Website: apple
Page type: address-validator
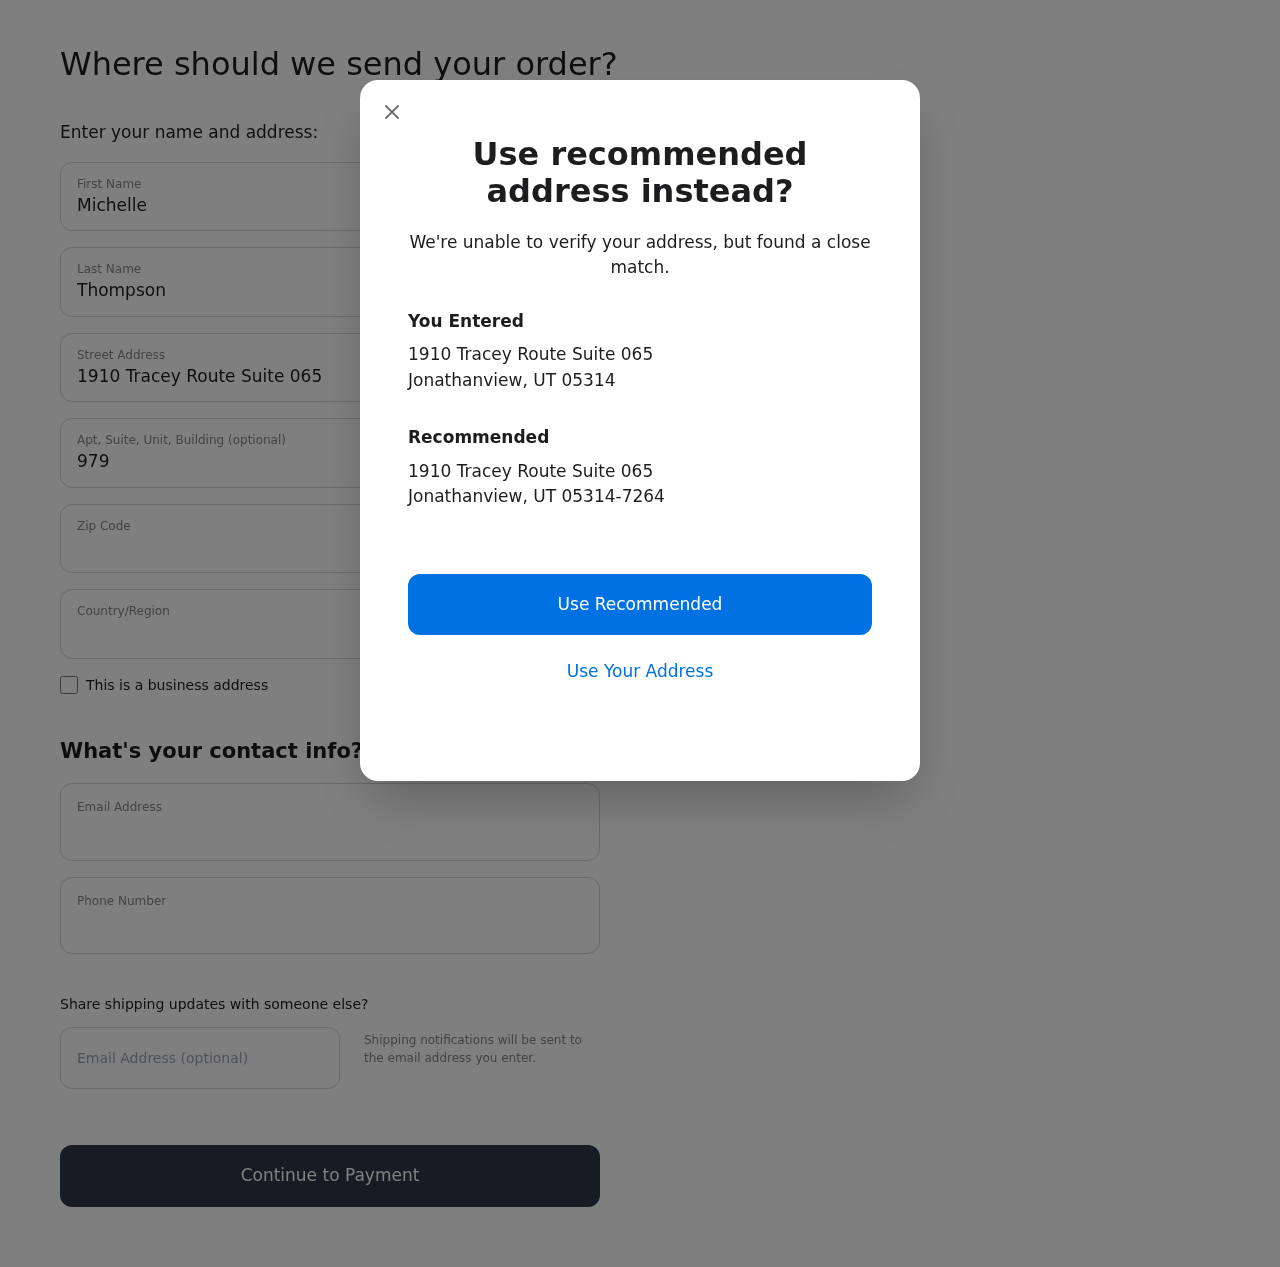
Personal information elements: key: PII_CITY
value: Jonathanview
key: PII_COUNTRY
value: United States
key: PII_EMAIL
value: michelle_thompson@yahoo.com
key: PII_FIRSTNAME
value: Michelle
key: PII_GIFT_EMAIL
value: michael.benjamin@yahoo.com
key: PII_LASTNAME
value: Thompson
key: PII_PHONE
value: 9618524806
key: PII_POSTCODE
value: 05314
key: PII_POSTCODE_FULL
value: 05314-7264
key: PII_STATE_ABBR
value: UT
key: PII_STREET
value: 1910 Tracey Route Suite 065
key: PII_STREET2
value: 1910 Tracey Route Suite 065
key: PII_STREET2
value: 979 Robert Cliff
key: PII_CITY2
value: Jonathanview
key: PII_STATE_ABBR2
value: UT